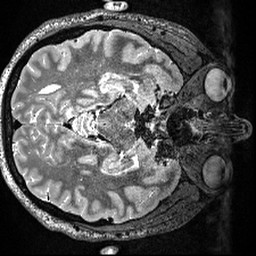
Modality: T2w
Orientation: axial
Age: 35
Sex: male